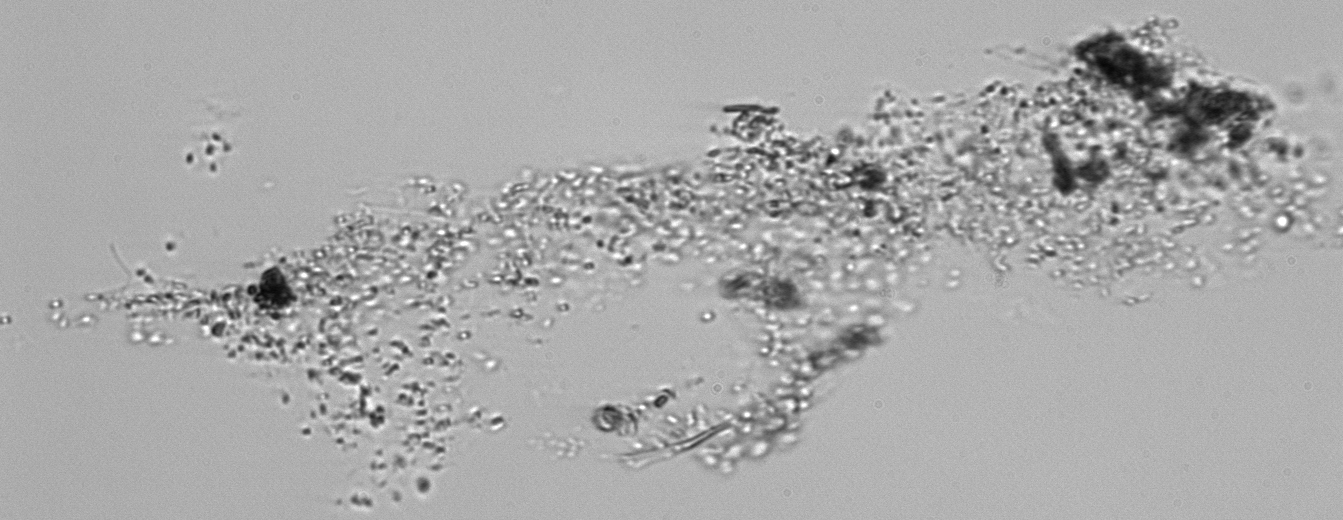
Label: Phaeocystis_debris